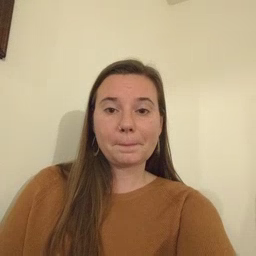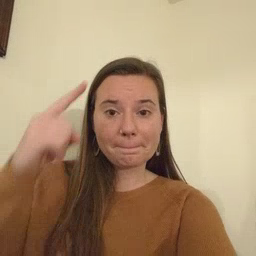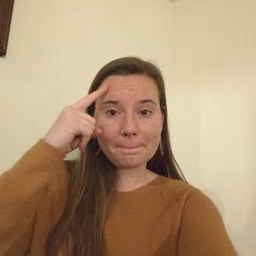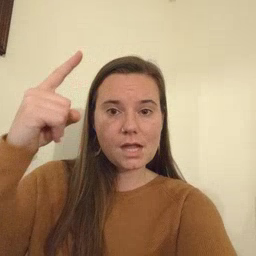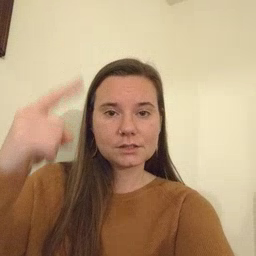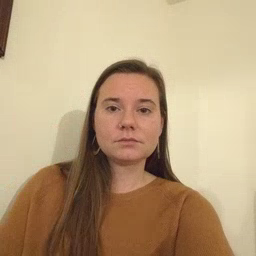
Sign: penny